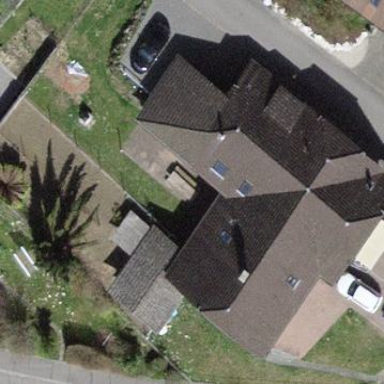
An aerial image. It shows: Simple house.